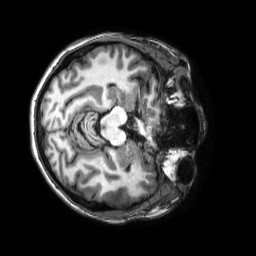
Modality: T1w
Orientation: axial
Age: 40
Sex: female
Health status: healthy
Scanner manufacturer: philips
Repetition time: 0.009 s
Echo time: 0.004 s